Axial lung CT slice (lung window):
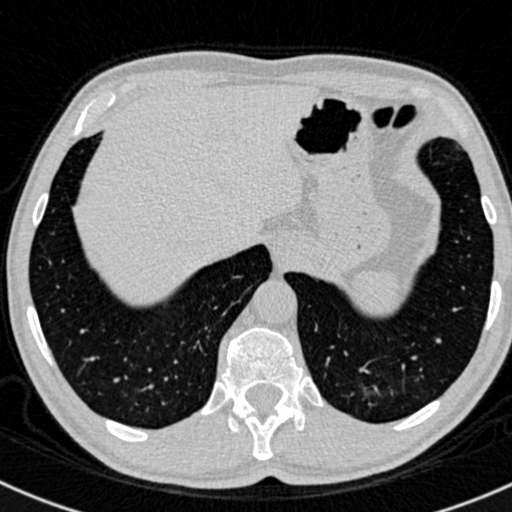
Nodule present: no